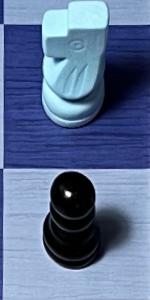
Label: Pawn_Black